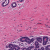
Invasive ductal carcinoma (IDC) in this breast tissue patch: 0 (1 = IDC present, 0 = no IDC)